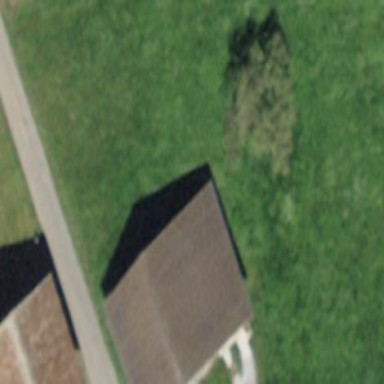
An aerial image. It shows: Rural barn.